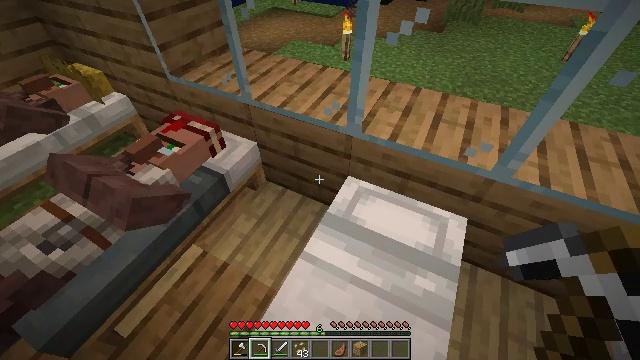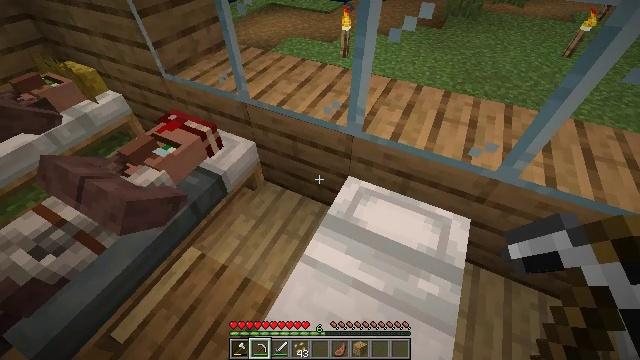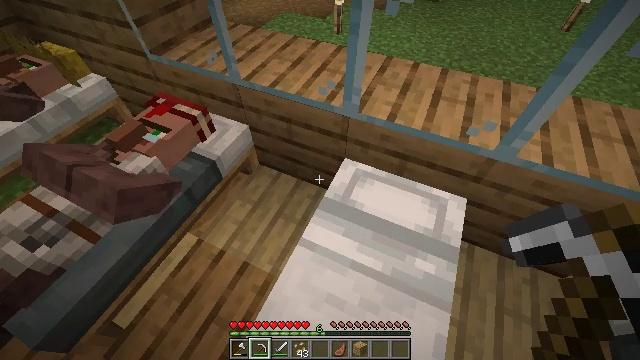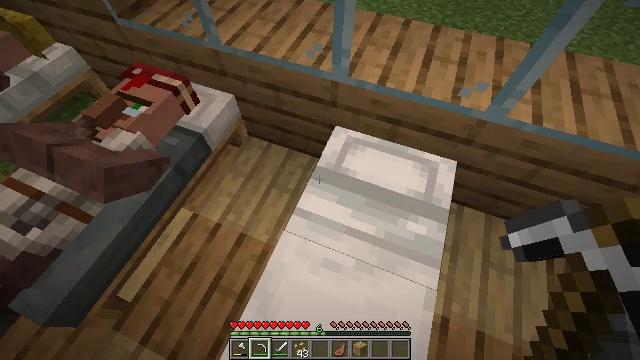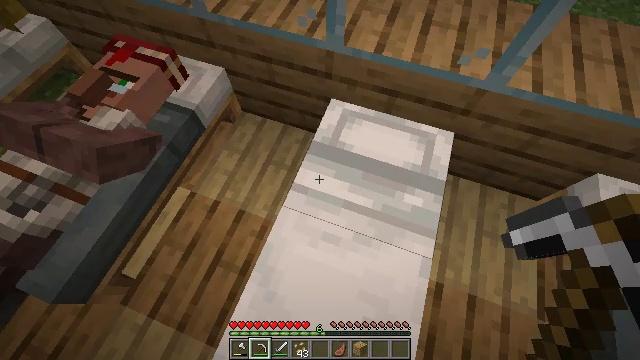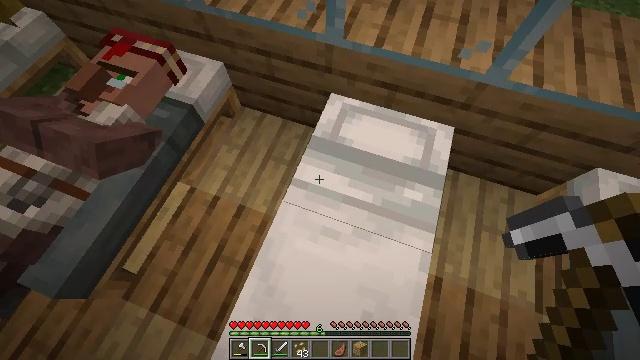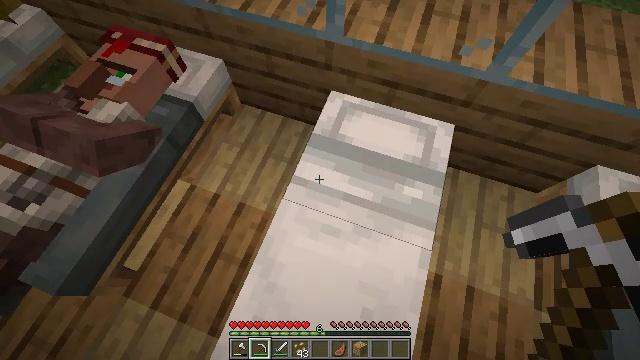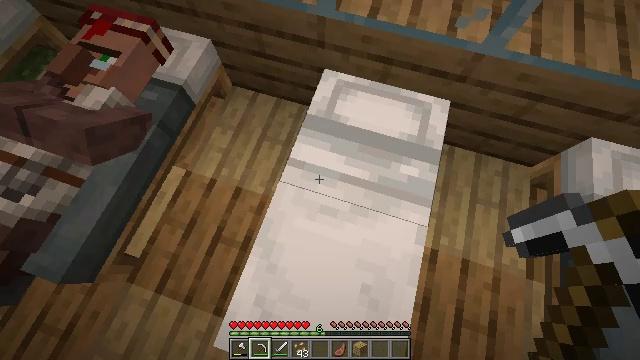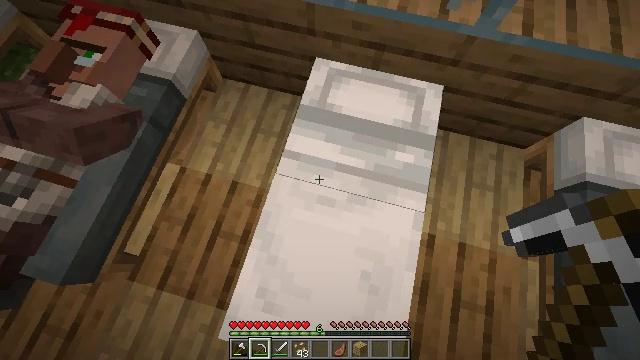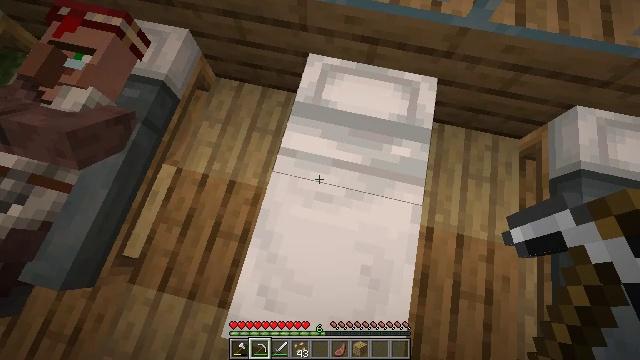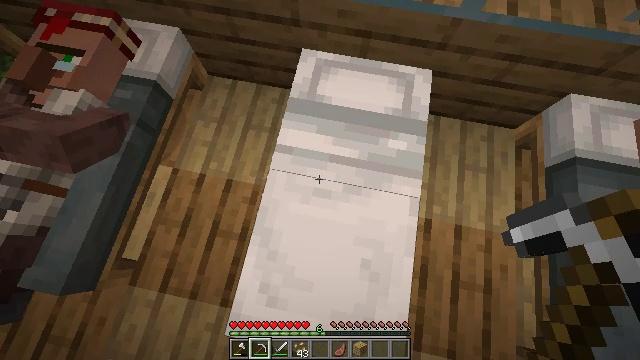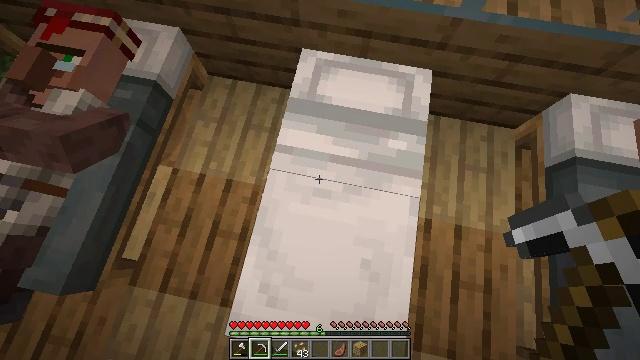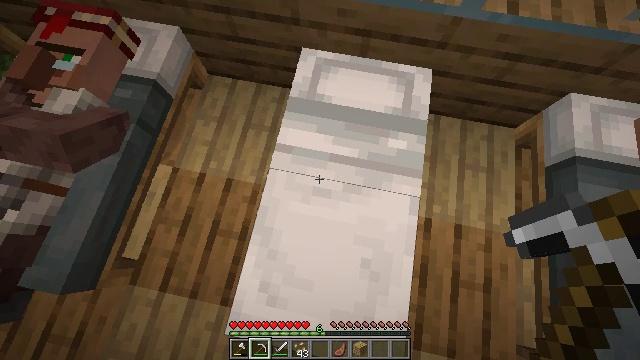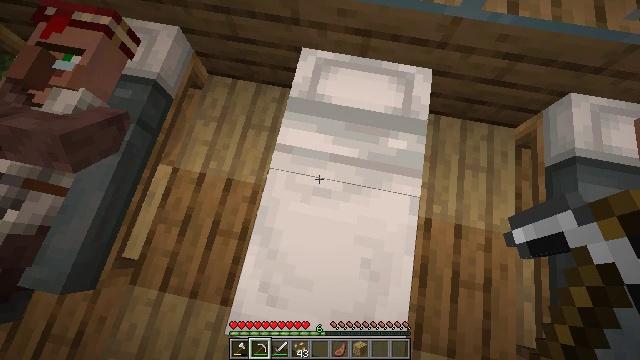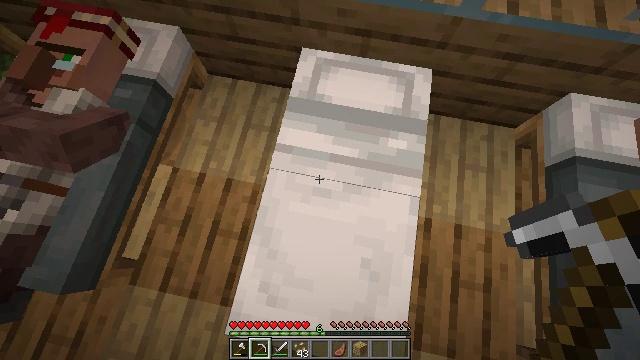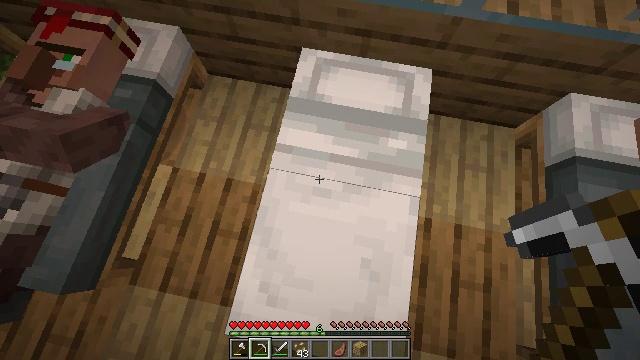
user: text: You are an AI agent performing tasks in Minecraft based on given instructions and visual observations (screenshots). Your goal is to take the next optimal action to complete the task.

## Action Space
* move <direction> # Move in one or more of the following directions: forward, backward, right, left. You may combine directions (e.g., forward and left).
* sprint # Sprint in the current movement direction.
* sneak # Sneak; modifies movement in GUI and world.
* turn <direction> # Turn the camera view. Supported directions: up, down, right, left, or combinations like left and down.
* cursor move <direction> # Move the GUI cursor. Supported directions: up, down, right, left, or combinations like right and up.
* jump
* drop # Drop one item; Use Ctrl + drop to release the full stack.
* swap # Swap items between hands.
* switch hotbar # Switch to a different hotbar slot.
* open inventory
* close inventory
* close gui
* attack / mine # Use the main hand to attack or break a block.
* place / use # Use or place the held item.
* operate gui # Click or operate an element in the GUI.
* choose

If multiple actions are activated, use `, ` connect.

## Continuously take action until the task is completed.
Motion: motion action
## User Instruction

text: Remove a cooked porkchop from the inventory.
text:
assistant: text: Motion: no_op
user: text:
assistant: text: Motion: turn right and down
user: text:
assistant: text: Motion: turn right and down
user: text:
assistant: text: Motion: turn right and down
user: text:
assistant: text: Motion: turn down
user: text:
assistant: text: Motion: no_op
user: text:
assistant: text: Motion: turn right and down
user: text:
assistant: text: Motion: turn right and down
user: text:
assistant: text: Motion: turn right
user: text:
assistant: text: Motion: turn right, use / place
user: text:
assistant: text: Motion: use / place
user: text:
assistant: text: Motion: use / place
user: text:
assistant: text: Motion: no_op
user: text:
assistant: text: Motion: no_op
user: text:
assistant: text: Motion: no_op
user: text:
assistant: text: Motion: no_op
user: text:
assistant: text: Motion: no_op
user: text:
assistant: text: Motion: no_op
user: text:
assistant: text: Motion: no_op
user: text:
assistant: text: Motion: no_op
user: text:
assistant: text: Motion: no_op
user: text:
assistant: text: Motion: no_op
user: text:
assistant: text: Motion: no_op
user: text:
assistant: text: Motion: no_op
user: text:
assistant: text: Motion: no_op
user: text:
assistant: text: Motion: no_op
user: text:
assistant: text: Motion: no_op
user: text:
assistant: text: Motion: no_op
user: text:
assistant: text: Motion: no_op
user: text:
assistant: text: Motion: cursor move left and up